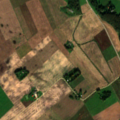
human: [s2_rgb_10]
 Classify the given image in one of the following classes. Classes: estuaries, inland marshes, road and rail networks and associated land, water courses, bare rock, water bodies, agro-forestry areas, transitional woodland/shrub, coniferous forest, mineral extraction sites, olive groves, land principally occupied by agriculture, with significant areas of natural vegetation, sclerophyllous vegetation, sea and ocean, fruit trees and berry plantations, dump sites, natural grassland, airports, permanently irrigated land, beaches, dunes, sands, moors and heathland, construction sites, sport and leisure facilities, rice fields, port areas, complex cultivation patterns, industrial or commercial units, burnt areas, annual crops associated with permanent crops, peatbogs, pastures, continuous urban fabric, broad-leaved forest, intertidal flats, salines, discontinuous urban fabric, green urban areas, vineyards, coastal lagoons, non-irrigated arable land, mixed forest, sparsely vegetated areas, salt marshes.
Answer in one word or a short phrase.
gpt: non-irrigated arable land, pastures, land principally occupied by agriculture, with significant areas of natural vegetation, broad-leaved forest